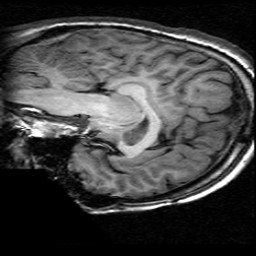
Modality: T1w
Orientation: sagittal
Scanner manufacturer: ge
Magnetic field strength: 3 T
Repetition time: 0.009052 s
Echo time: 0.001844 s